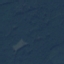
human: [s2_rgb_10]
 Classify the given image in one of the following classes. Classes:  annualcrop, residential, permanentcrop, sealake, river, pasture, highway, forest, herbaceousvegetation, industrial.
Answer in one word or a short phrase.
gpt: Forest